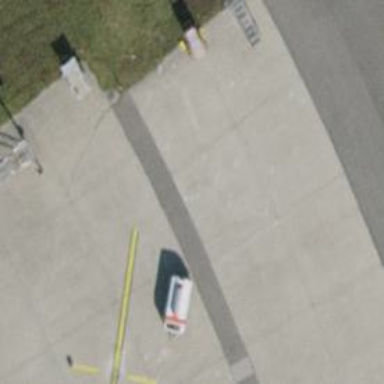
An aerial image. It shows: Airport parking position.